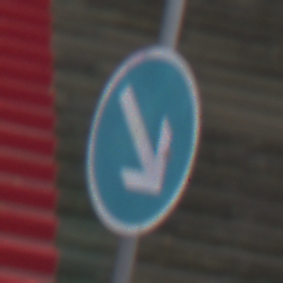
Verkehrszeichen: VorgeschriebeneVorbeifahrtRechts
Umgebung: Outdoor, Urban
Tageszeit: Midday
Wetter: Overcast
Licht: Natural
Jahreszeit: NotSpecified
Kontrast: LowContrast